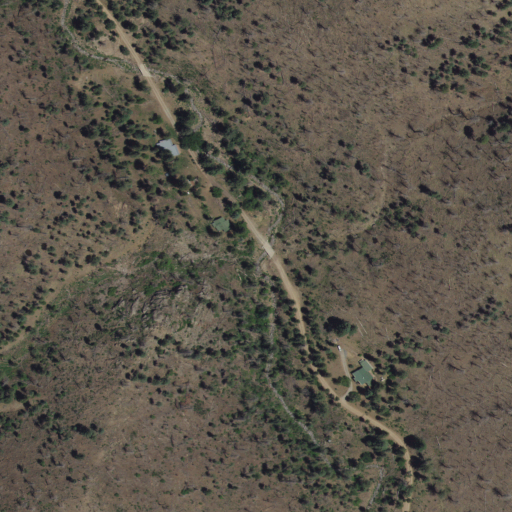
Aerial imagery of valley in New Mexico named Johnson Canyon containing evergreen forest, shrub, and open development